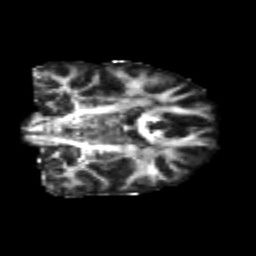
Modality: FA
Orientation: coronal
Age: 25
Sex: female
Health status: healthy
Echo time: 0.074 s